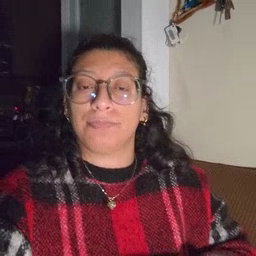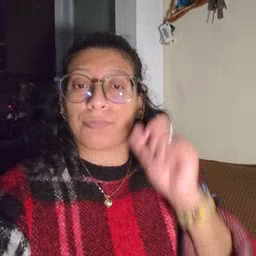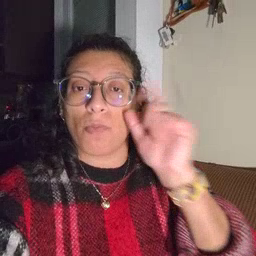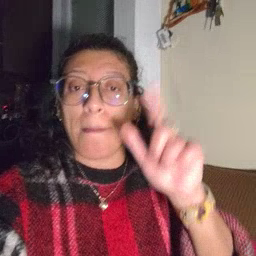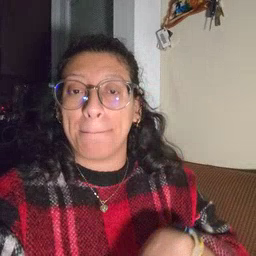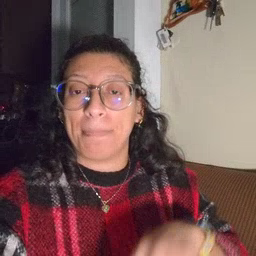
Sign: wake